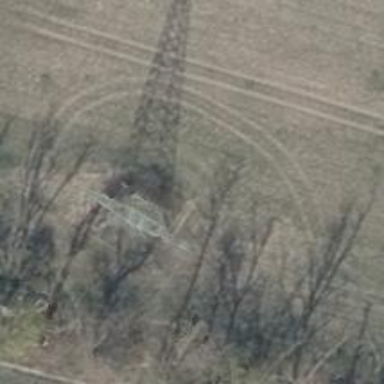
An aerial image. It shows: Power line is depicted.